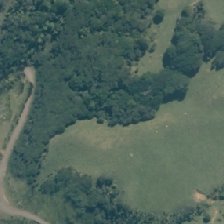
Land cover: manuka_kanuka